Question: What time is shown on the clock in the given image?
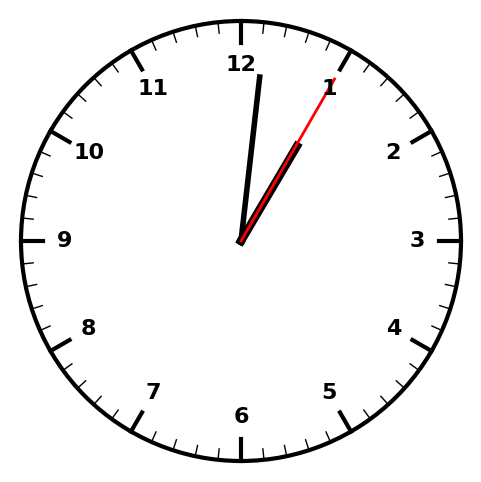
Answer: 01:01:05